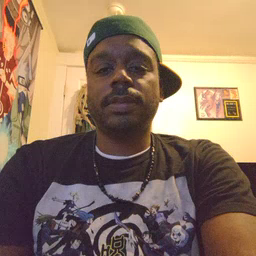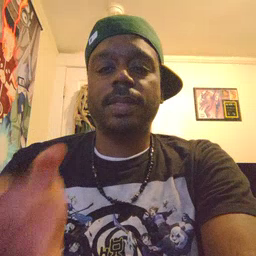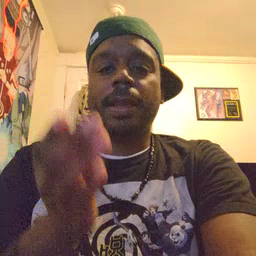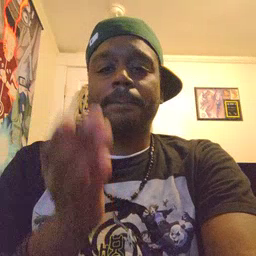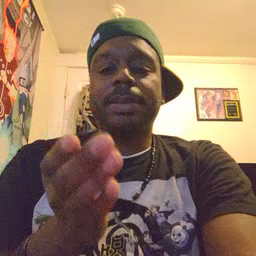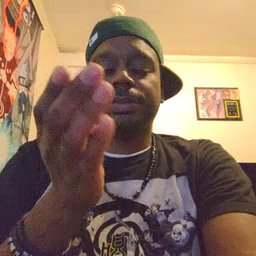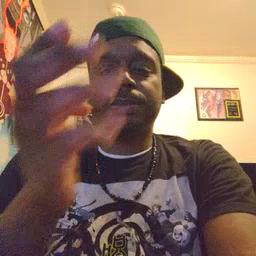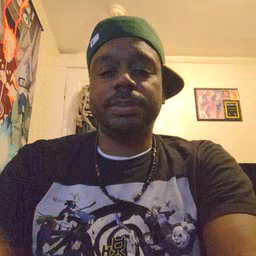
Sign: boat